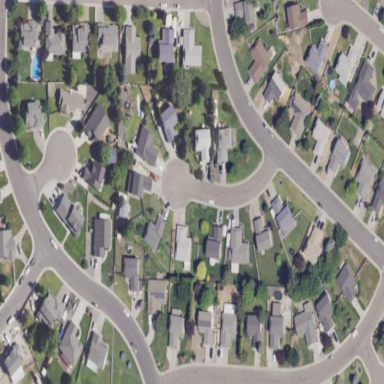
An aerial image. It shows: Residential area in rural setting.